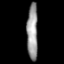
Tissue: lung
Cell type: Epithelial cells
Senescence score: 0.2412
Nuclear area (px): 610
Mean DAPI intensity: 151.777